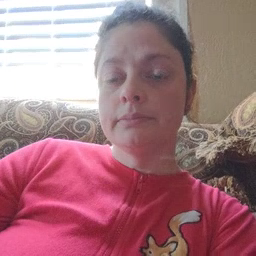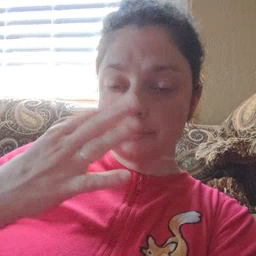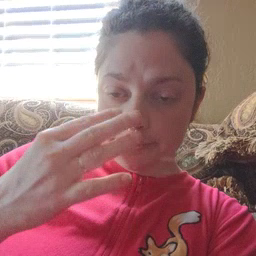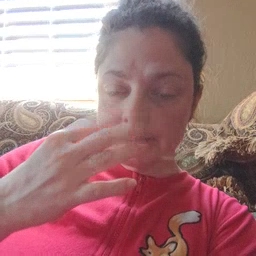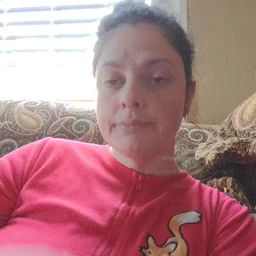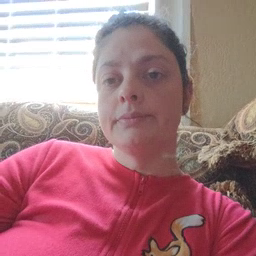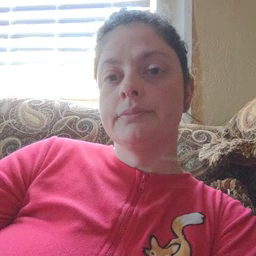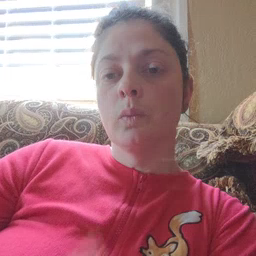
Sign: sleepy